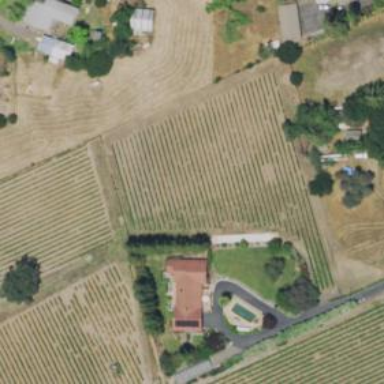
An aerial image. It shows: Vineyard with wine grapes as the crop.